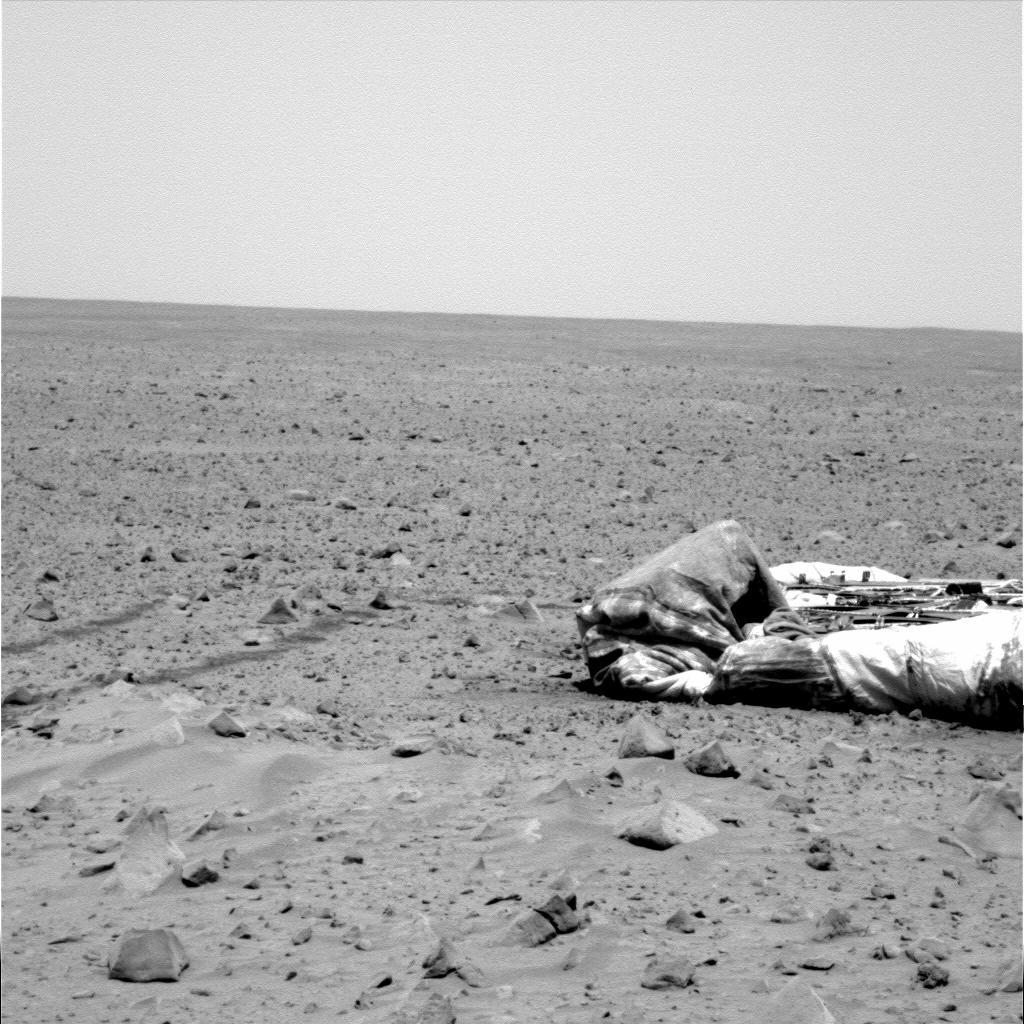
Terrain classes present: Background, Gravel / Sand / Soil, Rock, Shadow, Sky / Distant Mountains